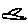
Label: bird